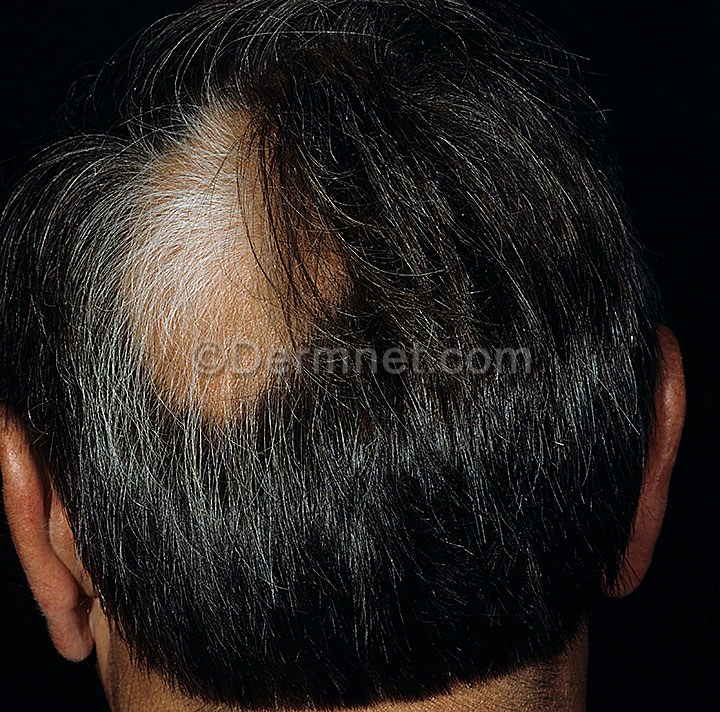
Disease: Nail Fungus and other Nail Disease